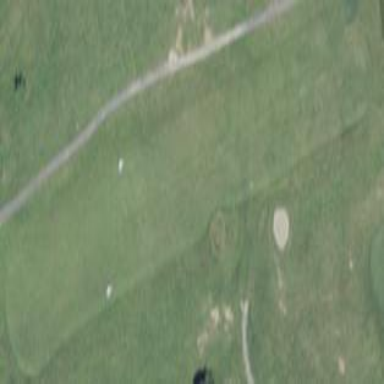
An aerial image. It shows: Scenic golf fairway.